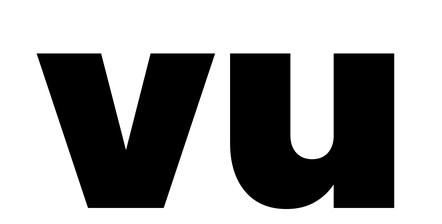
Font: Poppins-Black